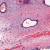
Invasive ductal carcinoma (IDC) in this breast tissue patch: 0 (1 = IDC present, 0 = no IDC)